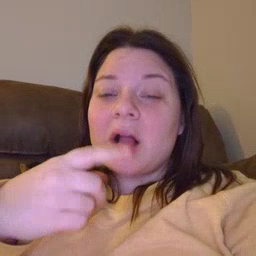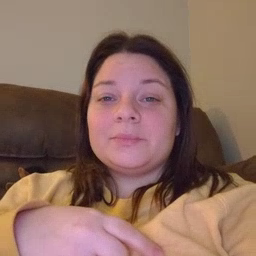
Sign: tongue